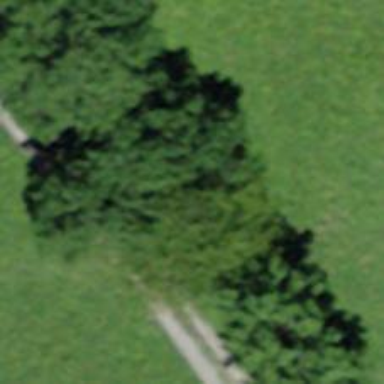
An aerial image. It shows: Historic wayside cross.